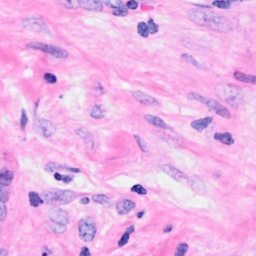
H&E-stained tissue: Breast